Question: i saw few android apps got the interface similar with itune(as attached), user can search for the image by slide to left or right, and view the larger version by click on it. i try to find the example at google with few keywords like , 'viewflipper, image slideshow... etc',i was doing this for last 2 hours. result? none. :(

can someone give me a proper keyword how to do this on android? much appreciate :)
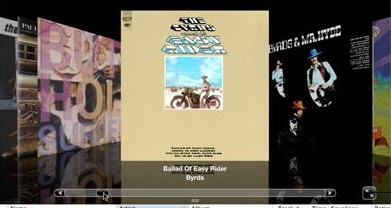
Answer: It's called "CoverFlow" (yay, thanks Apple!). There is a widget on Google Code <URL>.